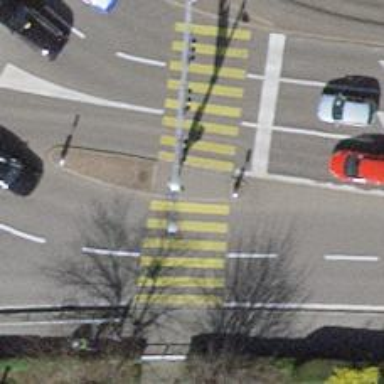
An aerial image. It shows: Secondary road with asphalt surface.